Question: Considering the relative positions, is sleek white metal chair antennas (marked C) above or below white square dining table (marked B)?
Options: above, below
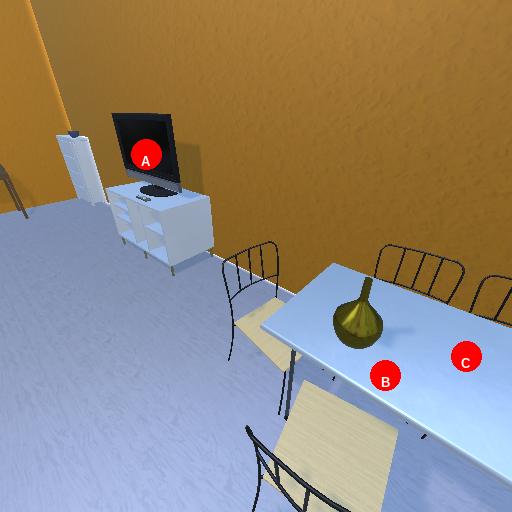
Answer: above